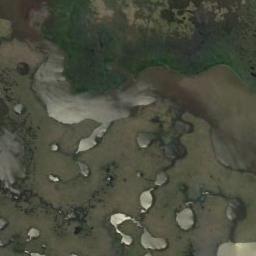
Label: wetland